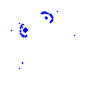
Particle: electron